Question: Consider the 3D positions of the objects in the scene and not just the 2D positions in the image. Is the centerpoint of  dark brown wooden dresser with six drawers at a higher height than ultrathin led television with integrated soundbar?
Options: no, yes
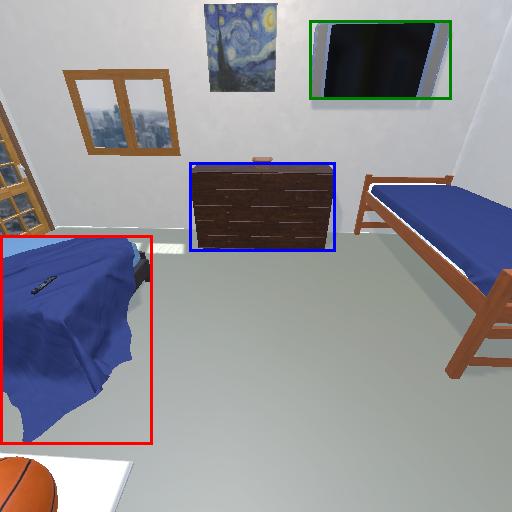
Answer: no